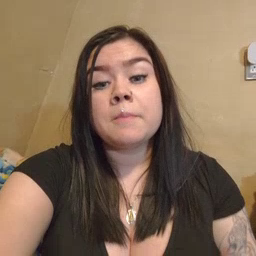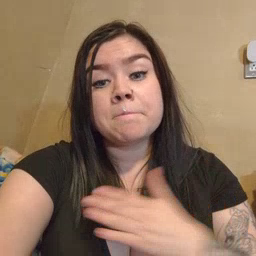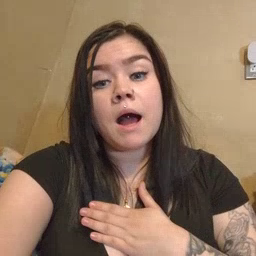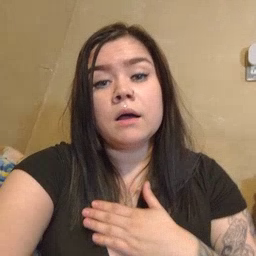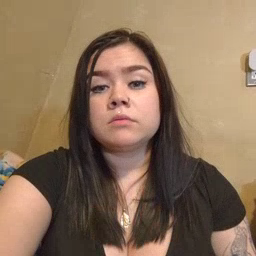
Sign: minemy